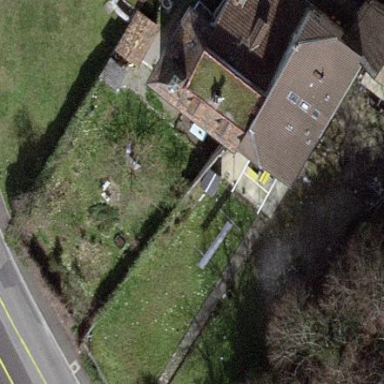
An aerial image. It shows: Garden enclosed by fence.